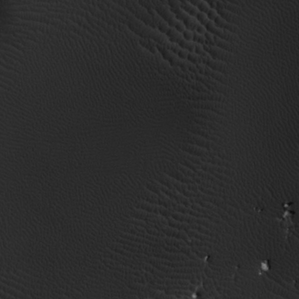
Label: non_frost